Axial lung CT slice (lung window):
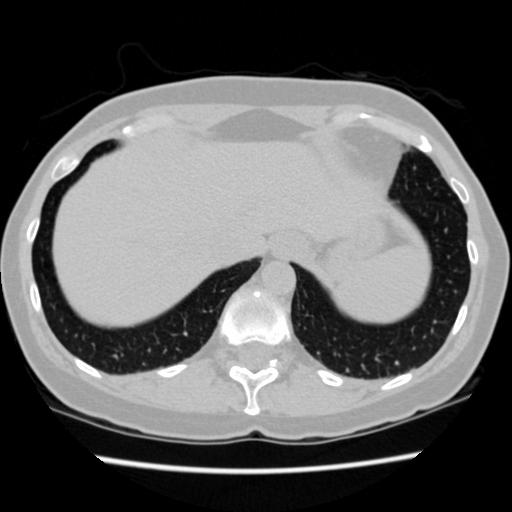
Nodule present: no